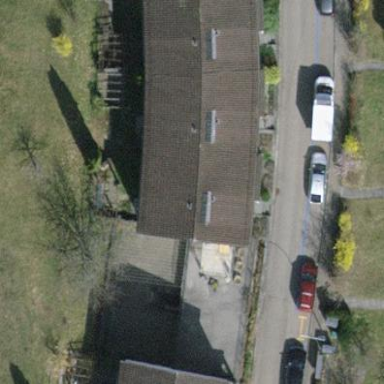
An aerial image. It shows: Gabled roof house.